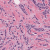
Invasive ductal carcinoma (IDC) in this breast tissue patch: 1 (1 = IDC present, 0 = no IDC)